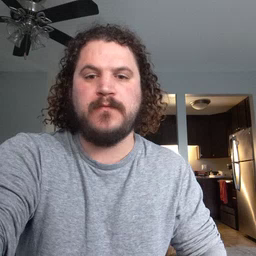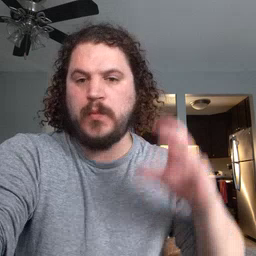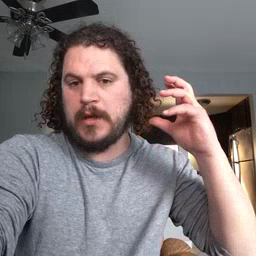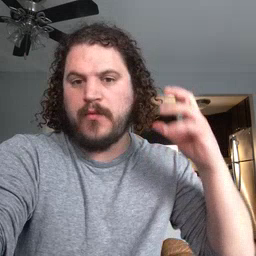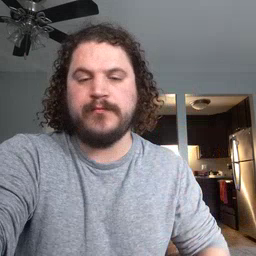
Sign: radio